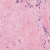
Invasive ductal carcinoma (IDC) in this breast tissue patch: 1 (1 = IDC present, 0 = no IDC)